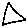
Label: triangle